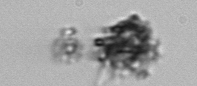
Label: detritus